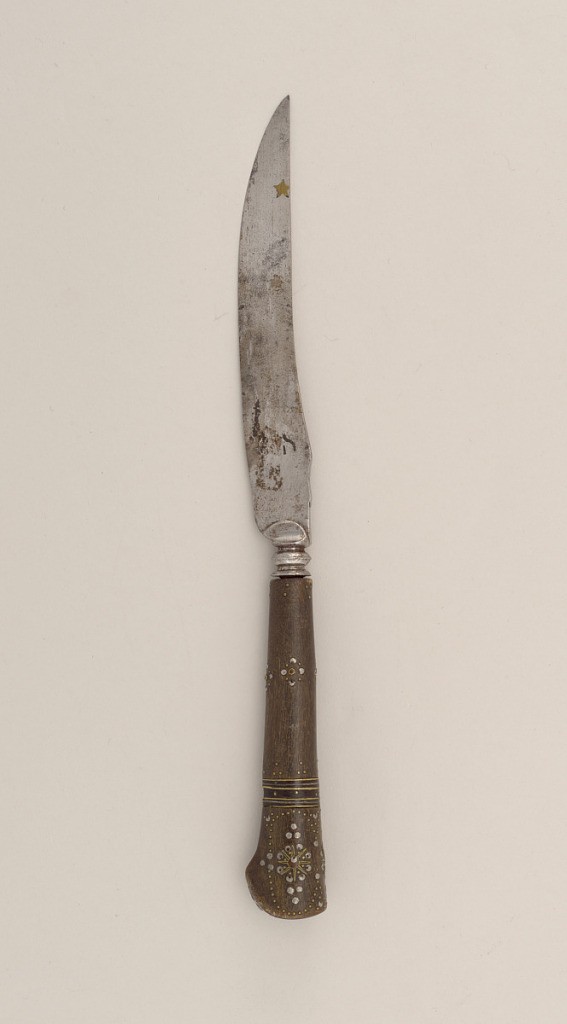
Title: Knife with Scimitar-Shaped Blade from a Cutlery Set
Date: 1650–1700
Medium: steel, wood, horn, silver, brass
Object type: knife
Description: Knife with long scimitar-shaped blade, drop bolster, and short baluster neck. Tapered wooden handle of oval section with beaked end. Handle divided laterally by bands of laminated red-brown horn, silver, and brass. Handle piqué and inlaid with rozettes and dots of different metals. Rozette on flat end.